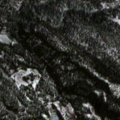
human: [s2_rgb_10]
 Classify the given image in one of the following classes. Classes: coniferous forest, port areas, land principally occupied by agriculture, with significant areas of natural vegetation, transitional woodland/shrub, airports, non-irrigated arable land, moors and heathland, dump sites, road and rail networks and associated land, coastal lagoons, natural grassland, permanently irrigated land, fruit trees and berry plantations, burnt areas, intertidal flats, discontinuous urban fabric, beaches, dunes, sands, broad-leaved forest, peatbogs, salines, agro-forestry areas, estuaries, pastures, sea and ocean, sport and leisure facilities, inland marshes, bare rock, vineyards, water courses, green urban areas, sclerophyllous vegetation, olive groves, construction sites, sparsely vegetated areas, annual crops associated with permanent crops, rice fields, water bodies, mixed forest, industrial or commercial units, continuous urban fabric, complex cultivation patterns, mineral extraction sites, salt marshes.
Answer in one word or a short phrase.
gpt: coniferous forest